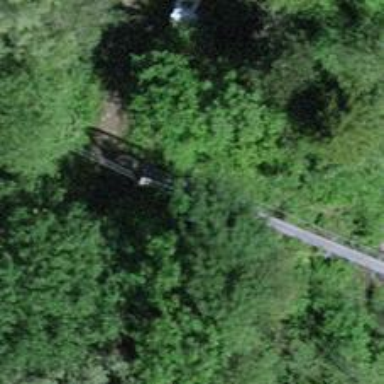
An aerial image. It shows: Simple-suspension bridge over path.